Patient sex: F
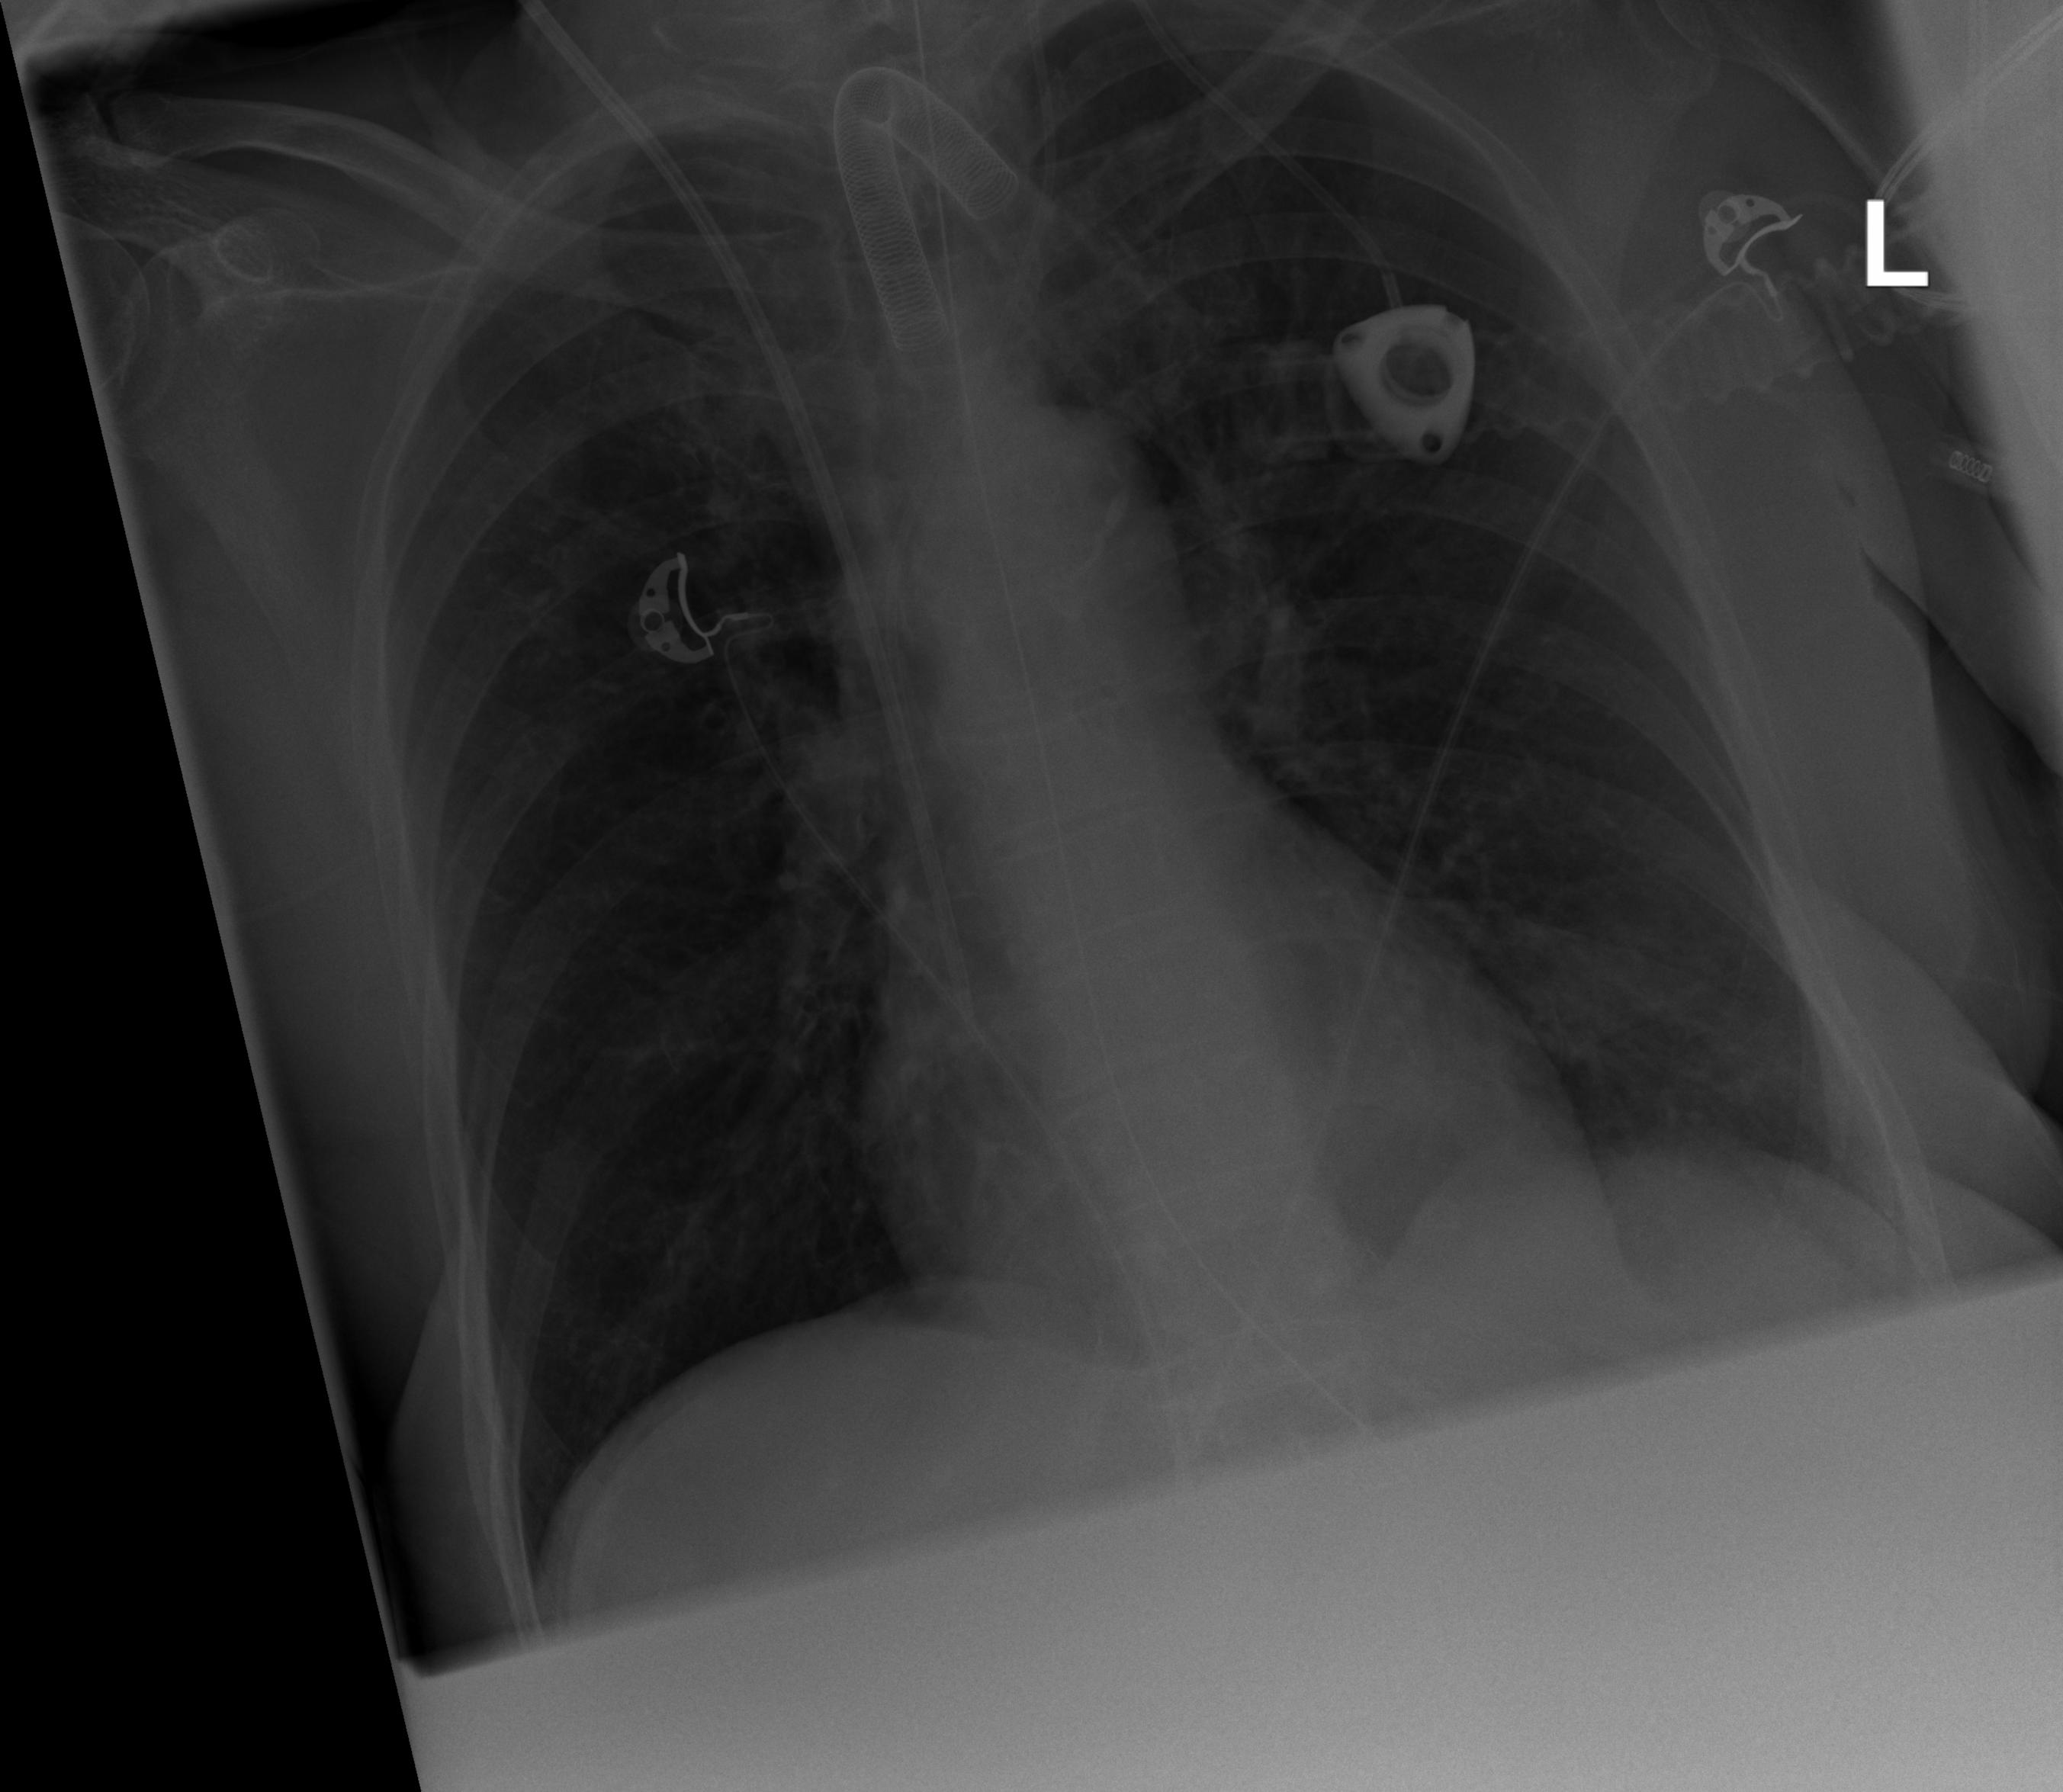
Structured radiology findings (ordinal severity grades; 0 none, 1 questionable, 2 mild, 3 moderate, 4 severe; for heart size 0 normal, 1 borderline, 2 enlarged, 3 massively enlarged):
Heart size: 0
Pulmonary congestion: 0
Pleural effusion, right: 0
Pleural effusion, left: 0
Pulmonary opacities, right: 0
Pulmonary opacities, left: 0
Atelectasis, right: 0
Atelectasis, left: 1